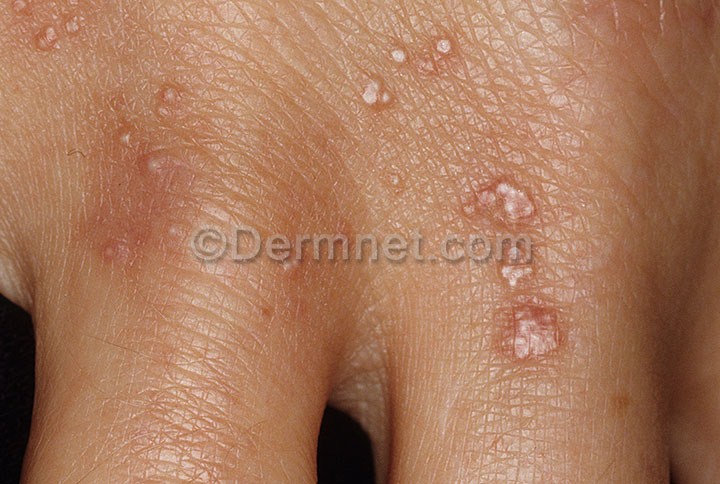
Disease: Light Diseases and Disorders of Pigmentation